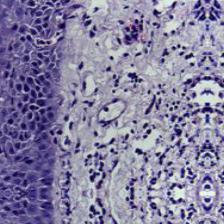
Diagnosis: Normal